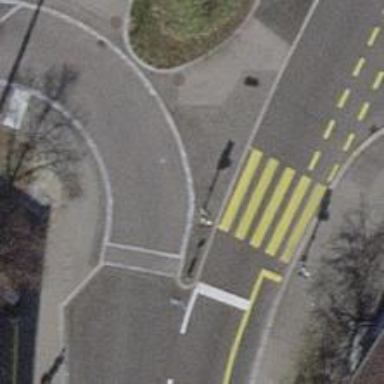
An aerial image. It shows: Unmarked crossing with traffic calming table on the road.